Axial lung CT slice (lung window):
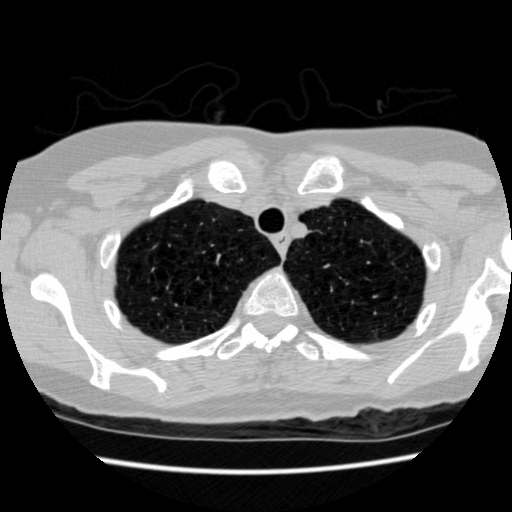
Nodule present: no